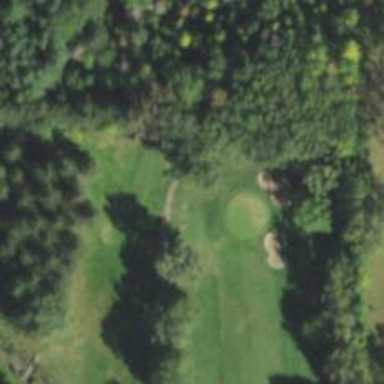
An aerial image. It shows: Path for both road and golf.